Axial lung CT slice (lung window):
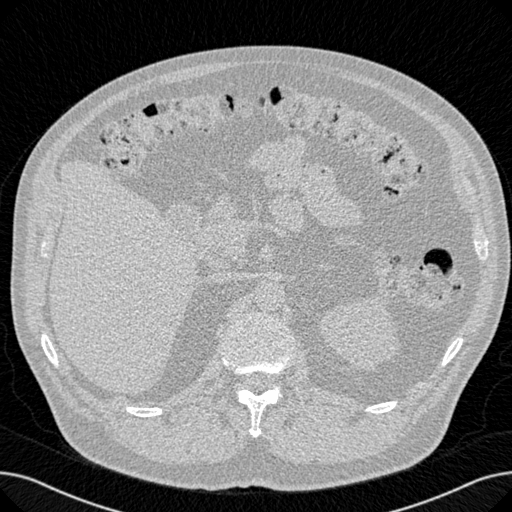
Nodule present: no